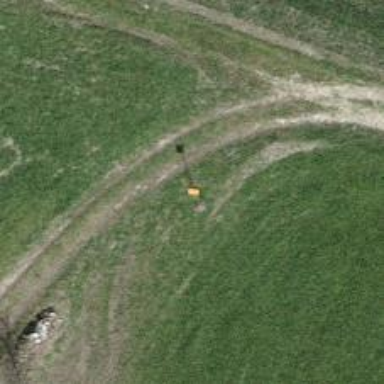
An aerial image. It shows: Aerial marker supported by pole.